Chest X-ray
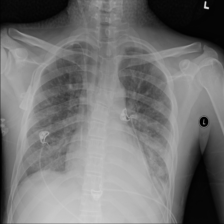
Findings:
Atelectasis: negative
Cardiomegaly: negative
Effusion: positive
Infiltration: negative
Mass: negative
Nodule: negative
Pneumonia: negative
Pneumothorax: negative
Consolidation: negative
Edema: negative
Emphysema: negative
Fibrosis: negative
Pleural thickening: negative
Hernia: negative